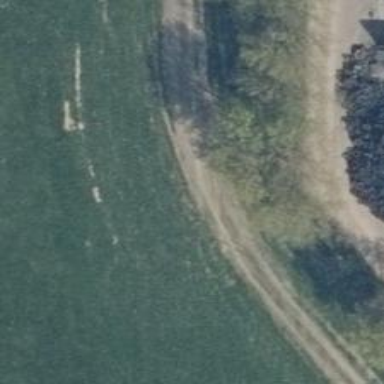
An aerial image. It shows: Row of trees in natural setting.